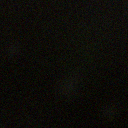
Screen state: off